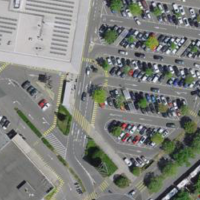
EUNIS habitat code: 54
Species observed at this site:
Carpinus betulus